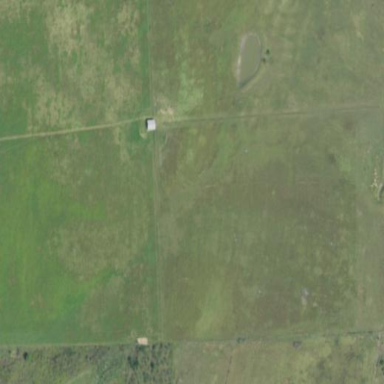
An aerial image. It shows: Pasture area within farmland.